Sex: M
Age: 48
Scanner: Avanto
Primary tumour origin: Ca Bronchi
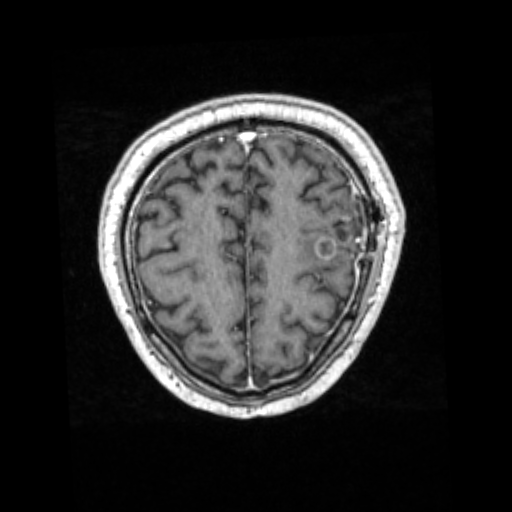
Segmented lesion volume (cc): 1.288
Number of lesion components: 1